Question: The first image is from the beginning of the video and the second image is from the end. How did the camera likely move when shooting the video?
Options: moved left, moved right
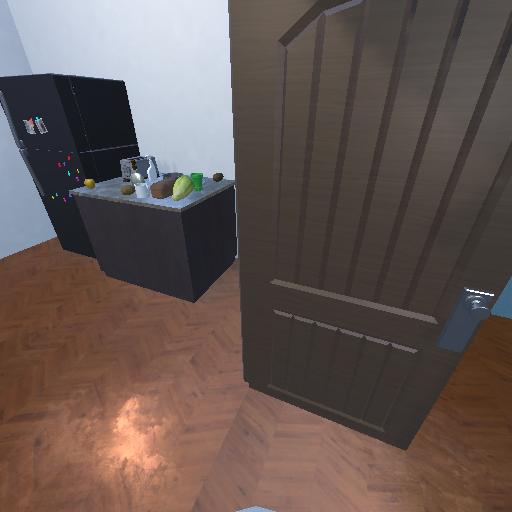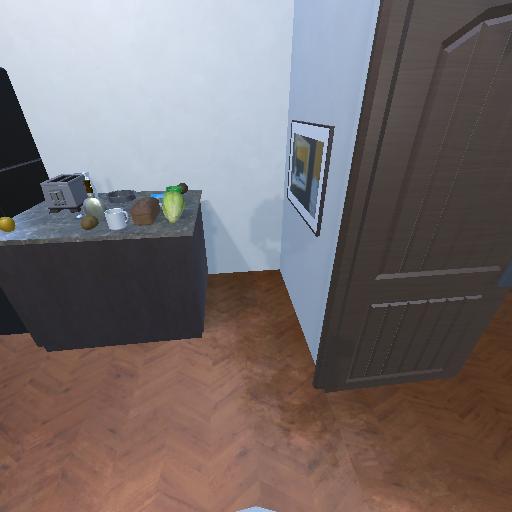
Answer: moved left